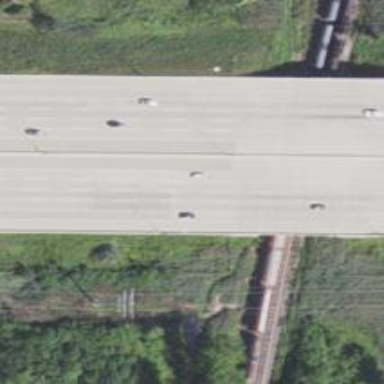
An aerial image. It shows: Bridge over motorway.